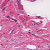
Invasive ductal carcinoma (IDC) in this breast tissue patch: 0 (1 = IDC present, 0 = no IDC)